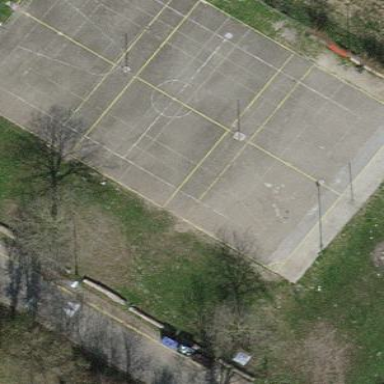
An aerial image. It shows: Basketball court located in leisure land pitch.